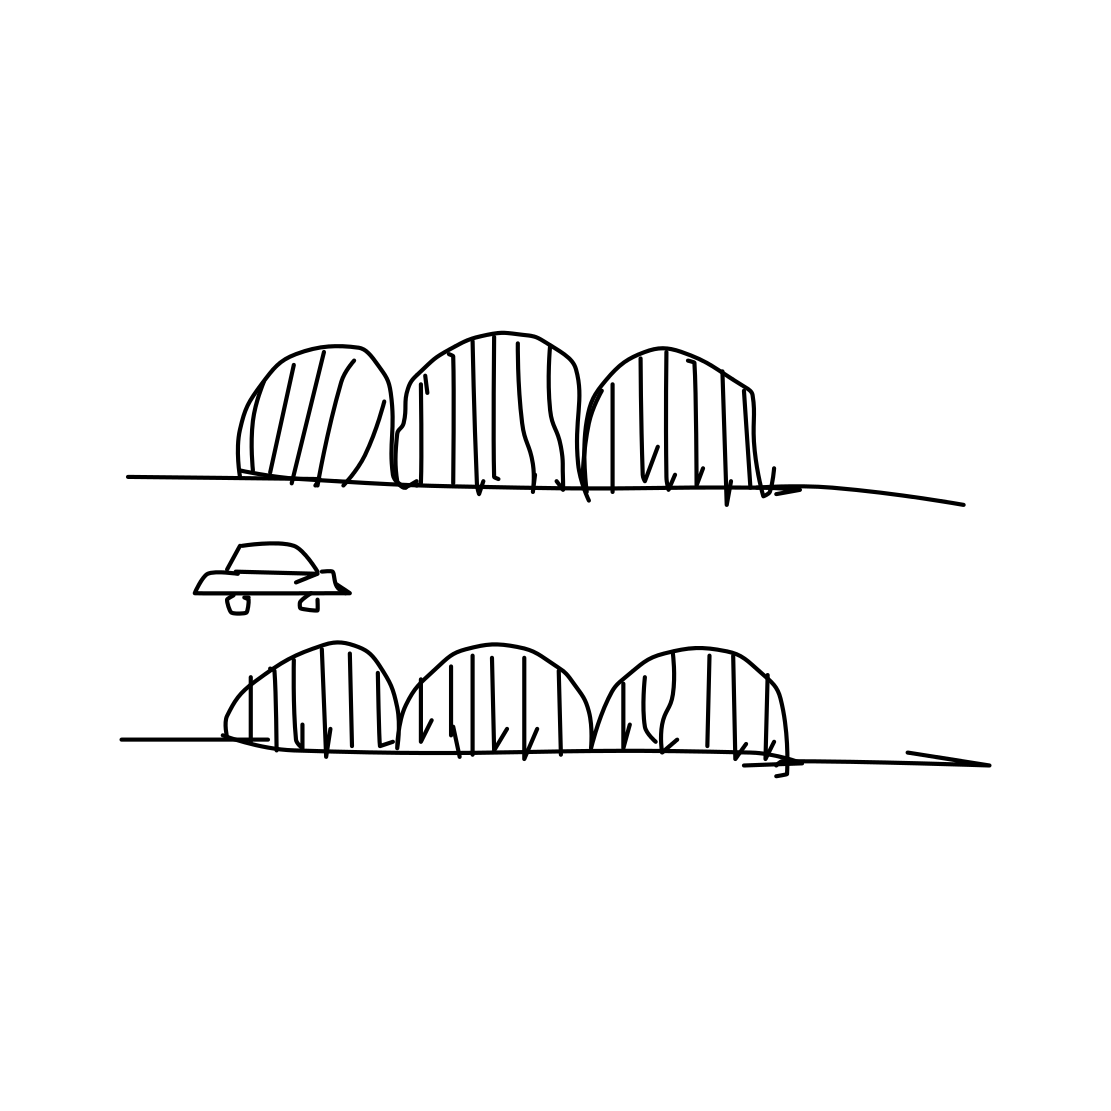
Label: bridge